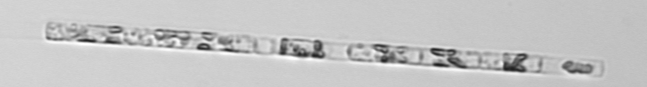
Label: Leptocylindrus